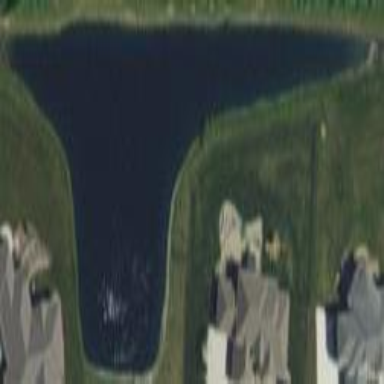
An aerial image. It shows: Pond with natural water.